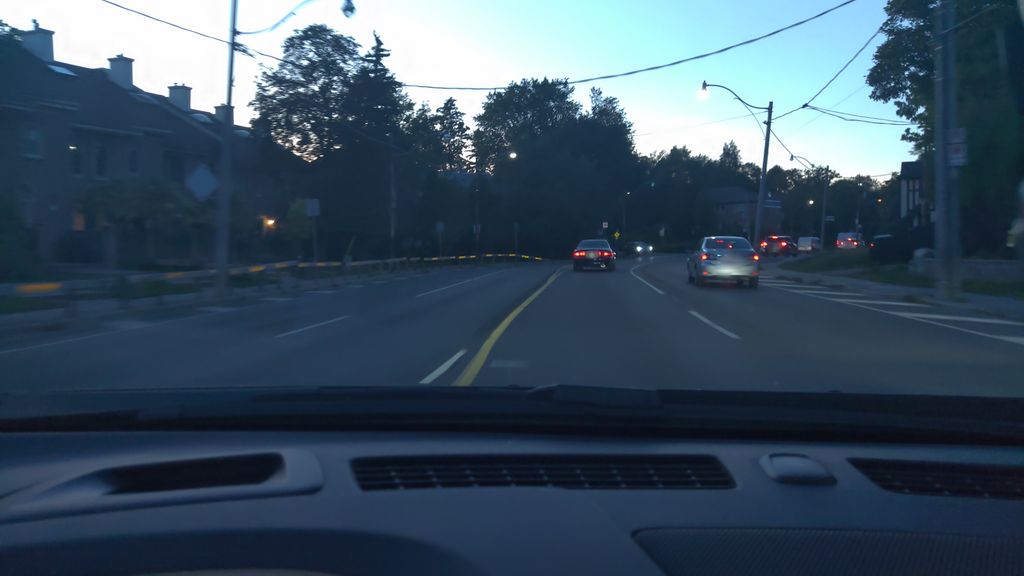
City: toronto